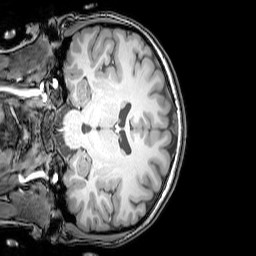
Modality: T1w
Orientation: coronal
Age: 24
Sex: female
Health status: healthy
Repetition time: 0.081 s
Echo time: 0.037 s